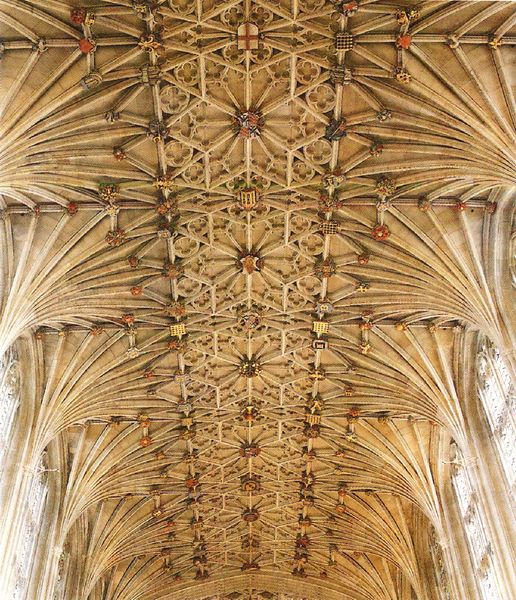
Titel: Windsor Castle, St. George’s Chapel
Standort: Windsor (EU - GB - Berkshire)
Schlagwörter: fenster, licht, säulen, dach, beige, stein, kirche, sonne, gold, decke, england, bogen, detail, verzierung, foto, gewölbe, kreuz, stern, dom, rippen, schlussstein, wappen, kreuzrippengewölbe, bündelpfeiler, dienste, kreuzgewölbe, langschiff, schlusssteine, spitzbogen, struktur, palmen, deckengemälde, fresko, streben, sakralbau, bildhauer, vierpass, schlusstein, deckenfresko, embleme, deckenbild, knotenpunkte, 1580, kreuzgittergewölbe